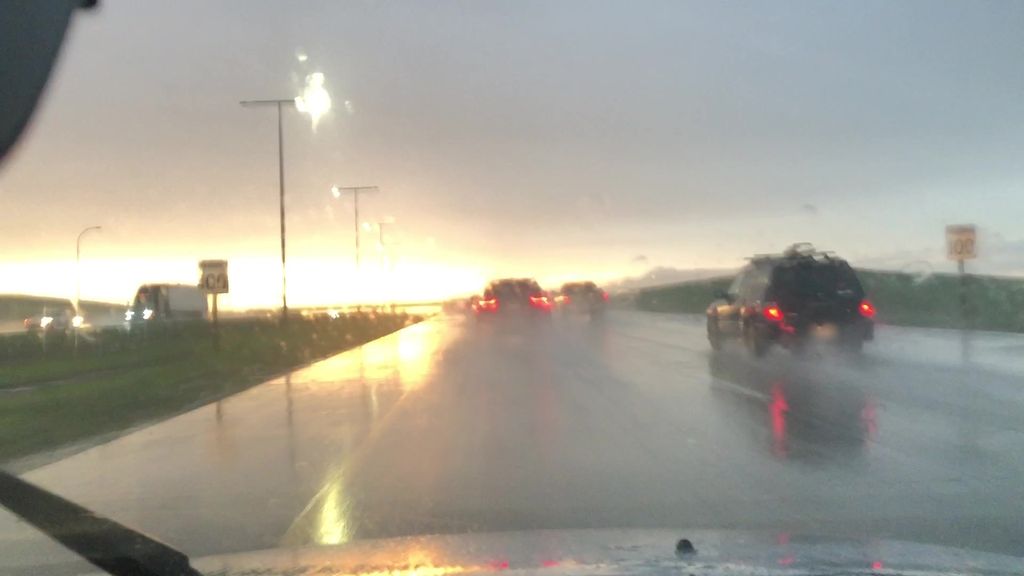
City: edmonton